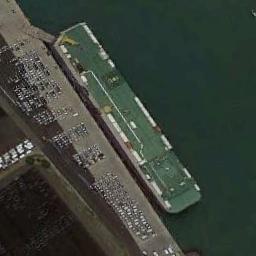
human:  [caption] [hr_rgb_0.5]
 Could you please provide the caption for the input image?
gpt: The green ship is docked at the truck terminal and the water is dark green .

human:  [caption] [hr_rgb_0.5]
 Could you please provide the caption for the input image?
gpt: There are many containers in the dock beside the ship .

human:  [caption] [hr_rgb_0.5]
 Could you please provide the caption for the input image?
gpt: There is a ship in the green water on the shore .

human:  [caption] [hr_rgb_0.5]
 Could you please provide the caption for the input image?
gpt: A green ro-ro ship docked at the dock with many neatly lined cars .

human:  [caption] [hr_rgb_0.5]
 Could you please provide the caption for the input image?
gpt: The green ship is at the harbor .